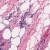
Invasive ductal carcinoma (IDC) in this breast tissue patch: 0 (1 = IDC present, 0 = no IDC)